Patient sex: M
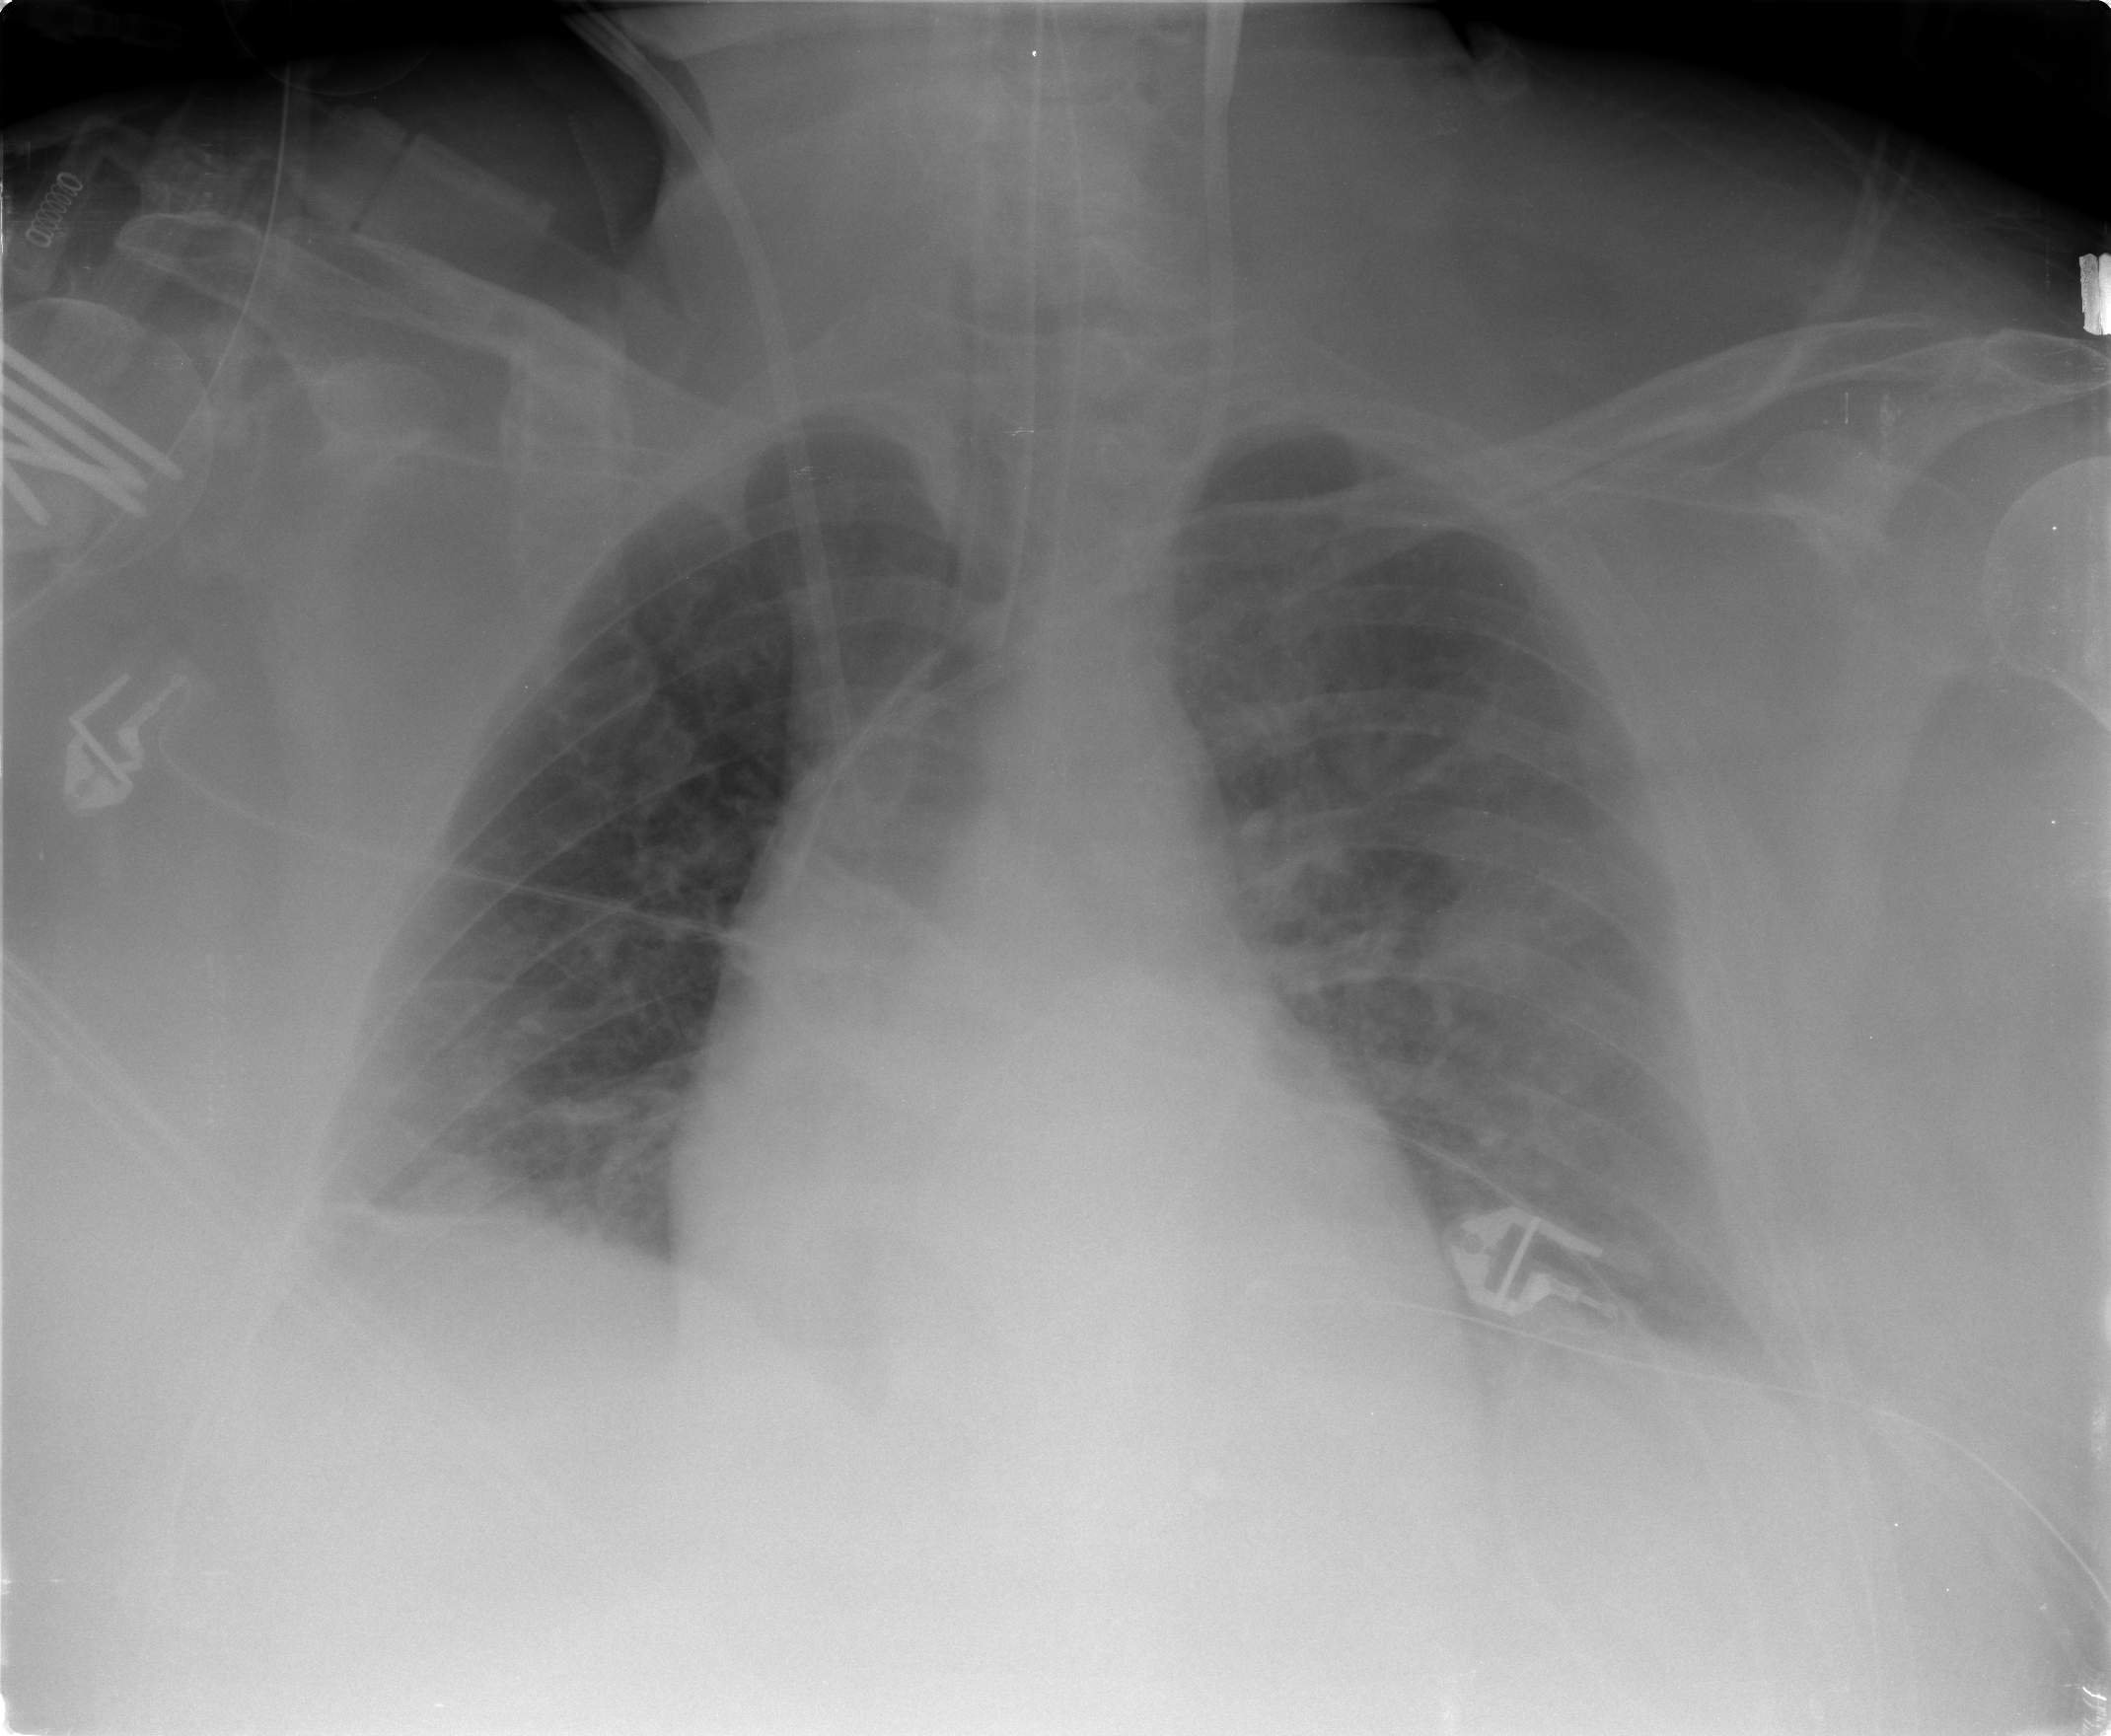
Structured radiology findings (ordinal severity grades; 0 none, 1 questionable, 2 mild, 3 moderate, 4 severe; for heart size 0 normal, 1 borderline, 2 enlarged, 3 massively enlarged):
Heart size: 2
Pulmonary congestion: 3
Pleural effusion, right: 2
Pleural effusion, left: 2
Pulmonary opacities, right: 1
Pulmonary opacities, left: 1
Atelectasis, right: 2
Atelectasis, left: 2